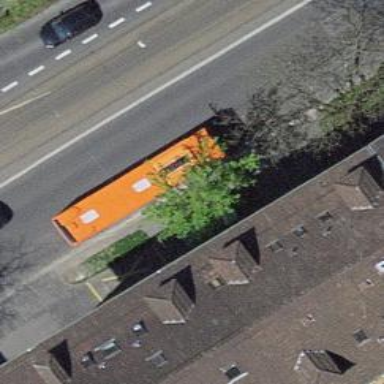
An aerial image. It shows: Platform for public transport. The platform is located by the road.